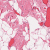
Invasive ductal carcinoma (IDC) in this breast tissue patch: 0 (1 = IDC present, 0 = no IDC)